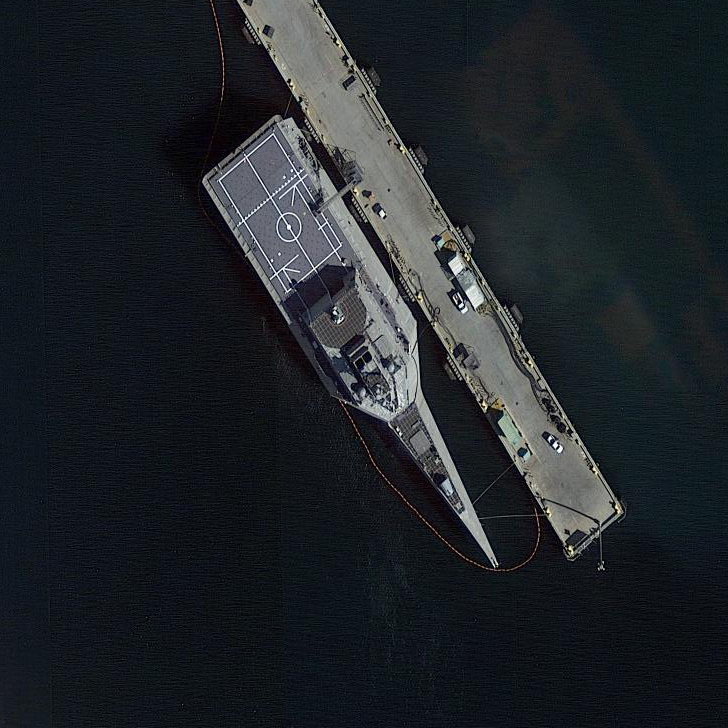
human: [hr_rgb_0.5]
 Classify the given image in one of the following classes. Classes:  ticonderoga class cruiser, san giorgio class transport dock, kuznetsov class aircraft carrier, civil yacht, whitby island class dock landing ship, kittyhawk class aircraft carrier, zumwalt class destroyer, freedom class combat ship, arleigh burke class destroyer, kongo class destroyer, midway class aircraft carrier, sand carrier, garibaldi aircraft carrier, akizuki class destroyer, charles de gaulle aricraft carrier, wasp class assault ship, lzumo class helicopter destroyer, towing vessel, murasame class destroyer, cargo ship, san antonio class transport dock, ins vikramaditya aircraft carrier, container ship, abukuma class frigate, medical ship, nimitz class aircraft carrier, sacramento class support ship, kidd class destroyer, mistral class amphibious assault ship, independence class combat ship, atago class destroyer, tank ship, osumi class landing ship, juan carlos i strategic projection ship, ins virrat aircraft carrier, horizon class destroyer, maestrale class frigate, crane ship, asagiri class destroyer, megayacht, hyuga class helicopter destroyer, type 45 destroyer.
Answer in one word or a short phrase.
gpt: Independence class combat ship